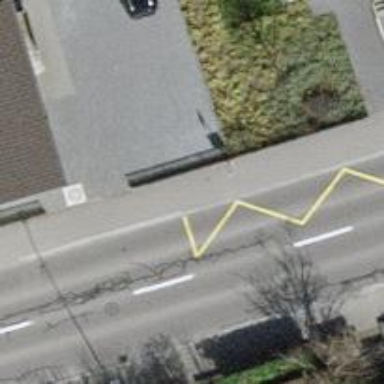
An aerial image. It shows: Platform for public transport on the road.